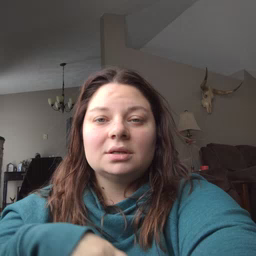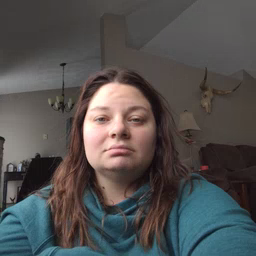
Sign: snow